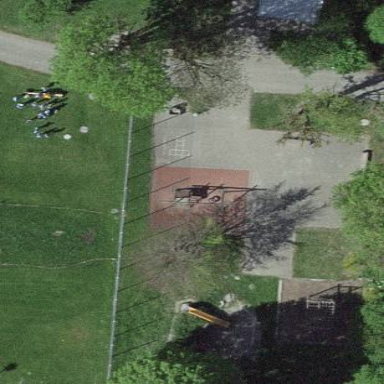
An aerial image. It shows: Playground area for leisure activities on the land.